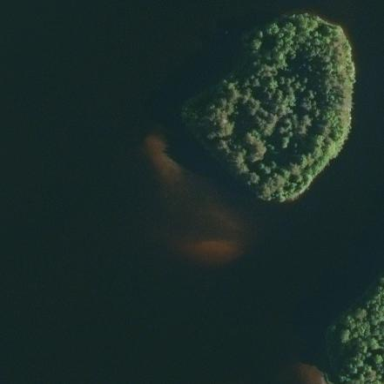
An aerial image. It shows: Islet covered with forest.